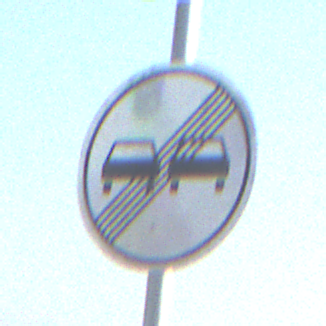
Verkehrszeichen: EndeUeberholverbot
Umgebung: Outdoor, Urban
Tageszeit: SunriseSunset
Wetter: Clear
Licht: Natural
Jahreszeit: NotSpecified
Kontrast: MediumContrast